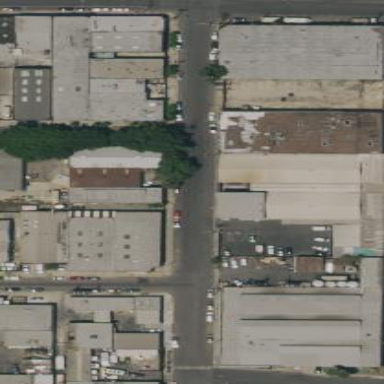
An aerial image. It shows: Commercial building.